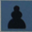
Piece: bP